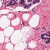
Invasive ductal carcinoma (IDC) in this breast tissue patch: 0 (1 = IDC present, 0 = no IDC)